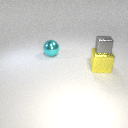
large cyan metal sphere behind large yellow metal cube